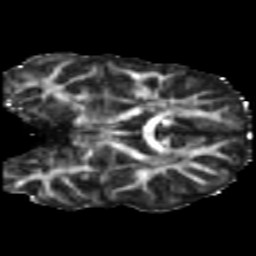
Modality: FA
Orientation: coronal
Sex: male
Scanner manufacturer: siemens
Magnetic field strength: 3 T
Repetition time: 5 s
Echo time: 0.07 s